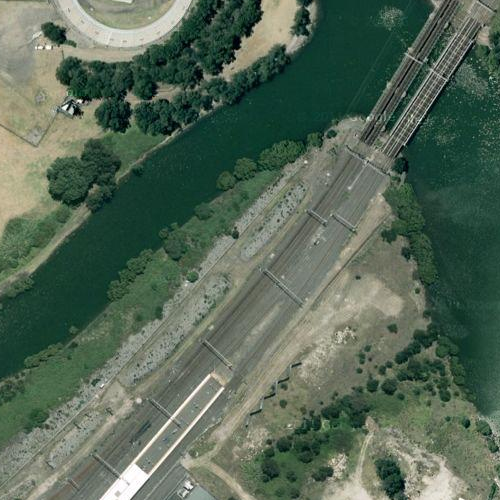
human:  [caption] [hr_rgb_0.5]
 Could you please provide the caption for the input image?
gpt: A curved river with some highways on one side and some containers on the other .

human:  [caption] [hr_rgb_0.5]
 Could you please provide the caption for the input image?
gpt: There is a curved river with some containers on one side and some highway on the other .

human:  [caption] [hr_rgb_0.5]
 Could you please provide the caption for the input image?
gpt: Some containers on one side of a river while some highways on the other .

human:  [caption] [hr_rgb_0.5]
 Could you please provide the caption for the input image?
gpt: A curved river with some containers on one side and some highway on the other .

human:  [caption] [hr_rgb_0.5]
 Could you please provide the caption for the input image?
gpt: A curved river with some highways on one side and some containers on the other .